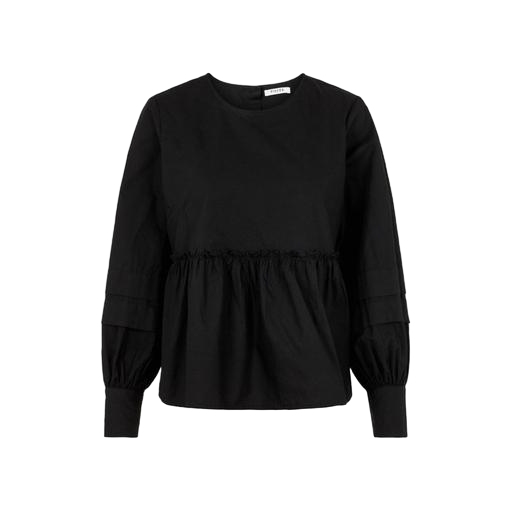
black ruffle-hem blouse, black ruffle hem v-back shirt, black ronja blouse, white background